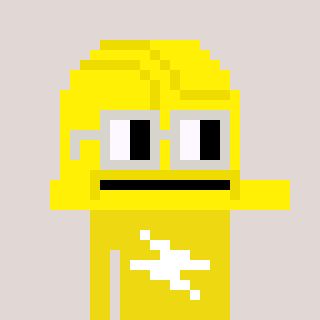
a pixel art character with square light gray glasses, a construction helmet-shaped head and a yellow-colored body on a warm background